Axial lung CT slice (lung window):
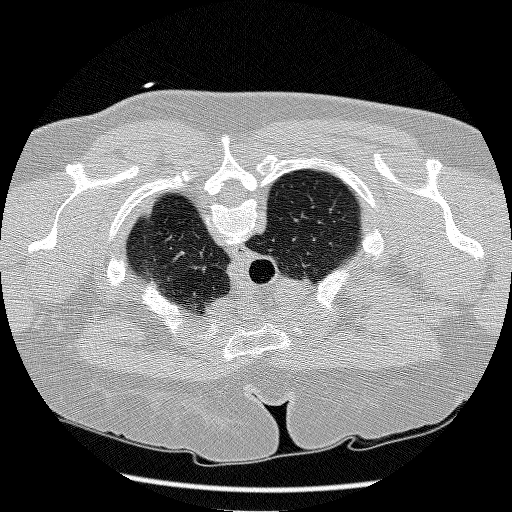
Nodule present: no